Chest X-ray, PA view. Patient: 63 years old, sex F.
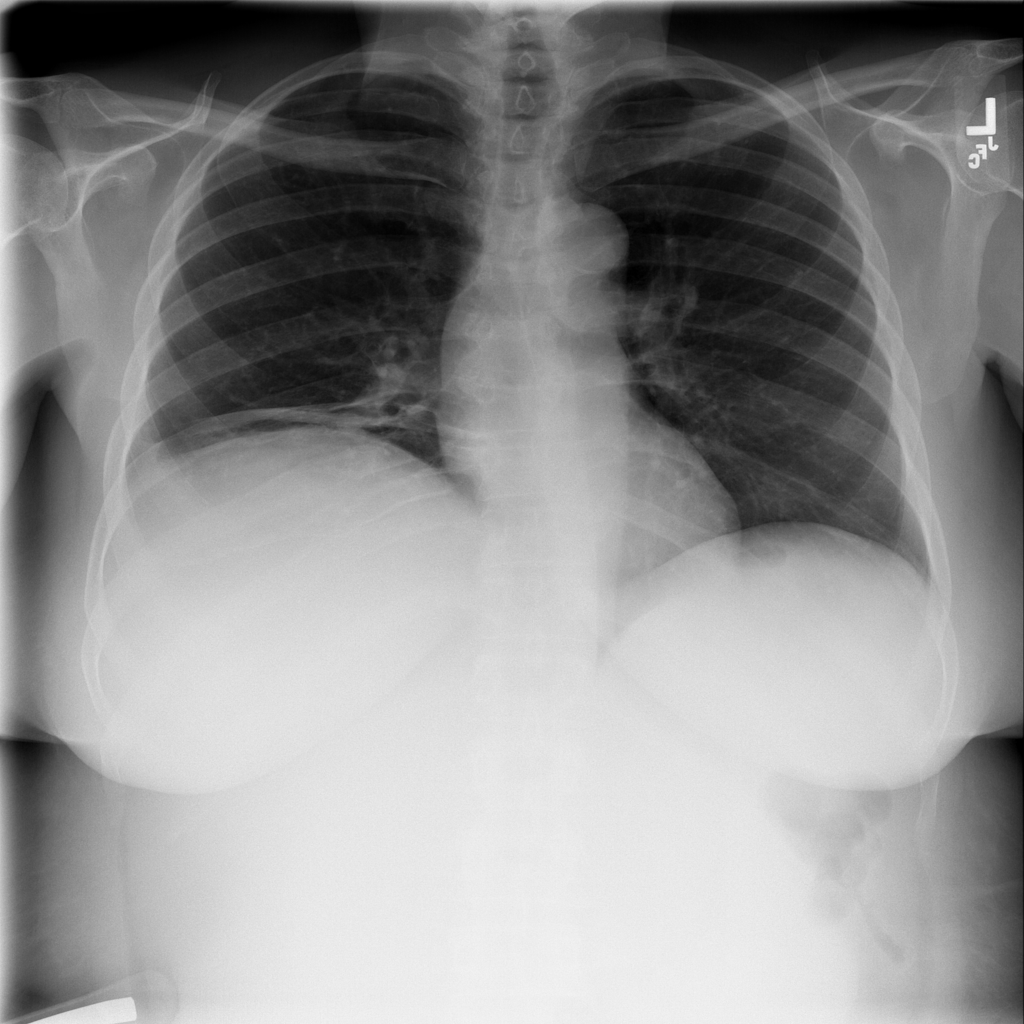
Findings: Atelectasis